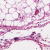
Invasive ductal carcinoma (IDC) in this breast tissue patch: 0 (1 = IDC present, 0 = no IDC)